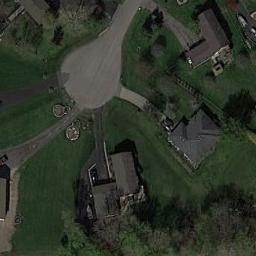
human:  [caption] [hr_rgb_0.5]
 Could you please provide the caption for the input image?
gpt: The medium residential is on the grass next to some trees .

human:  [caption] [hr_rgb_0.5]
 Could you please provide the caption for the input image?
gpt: Many buildings are in medium residential area .

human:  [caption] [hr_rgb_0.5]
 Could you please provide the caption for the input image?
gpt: The medium residential area has some houses on the grass .

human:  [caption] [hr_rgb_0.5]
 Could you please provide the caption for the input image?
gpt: Most of the houses are red .

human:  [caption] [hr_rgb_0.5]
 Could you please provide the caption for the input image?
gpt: There are some buildings on green lawns on the medium residential area .